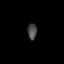
Tissue: prostate
Cell type: B cells
Senescence score: 0.7158
Nuclear area (px): 148
Mean DAPI intensity: 71.878